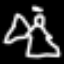
Label: angel